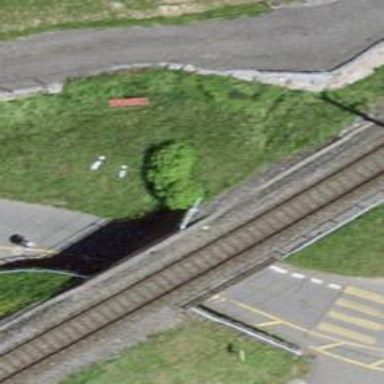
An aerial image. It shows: Bridge with electrified rail tracks and contact line.